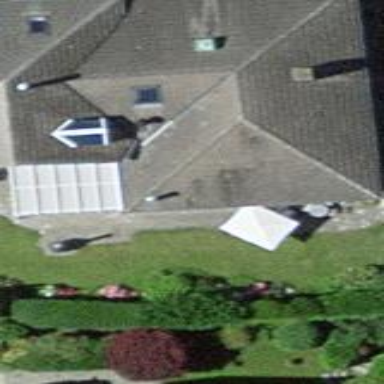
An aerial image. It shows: Simple house.